This plot shows a bearing's acceleration signal over time (raw waveform). Determine the bearing's health state. Answer with exactly one of: normal, inner_race, outer_race, ball.
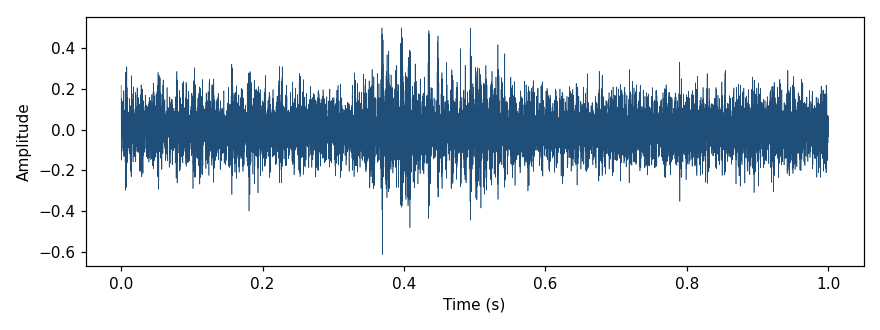
Answer: outer_race